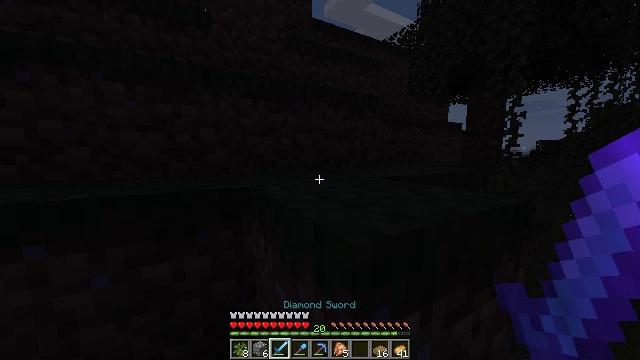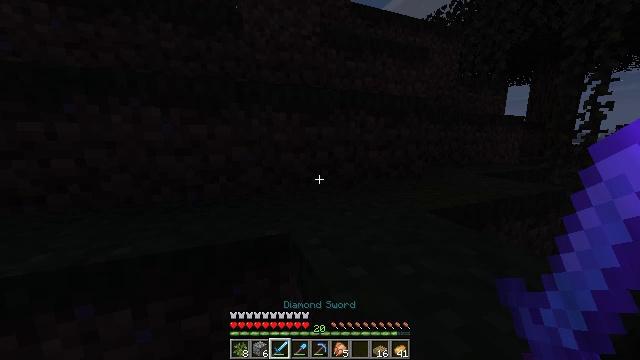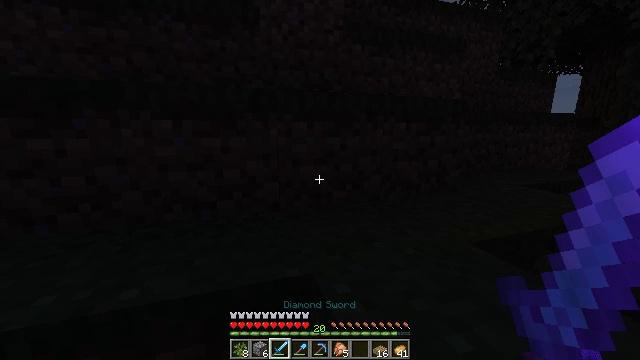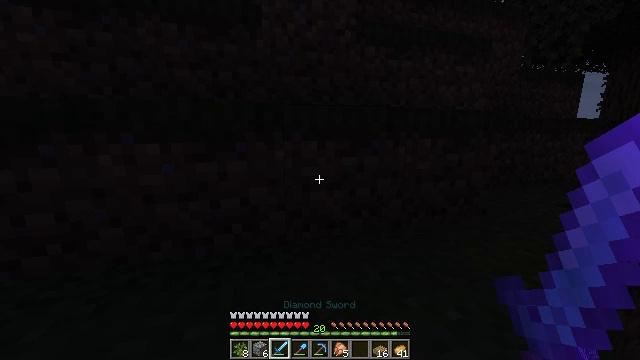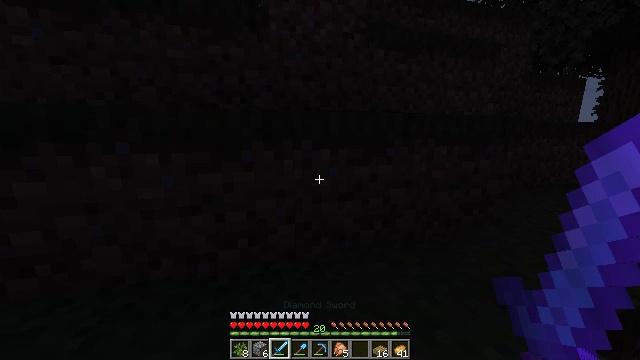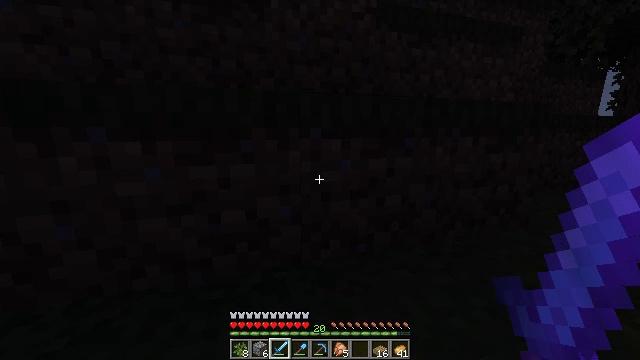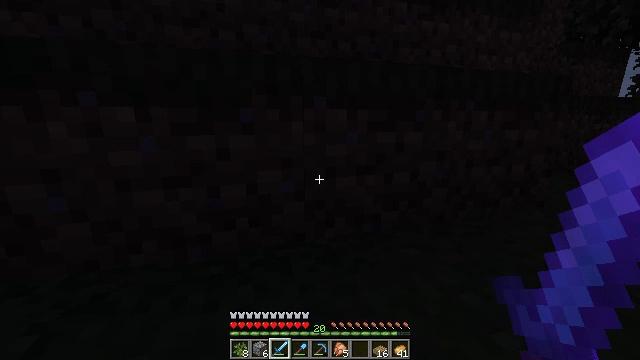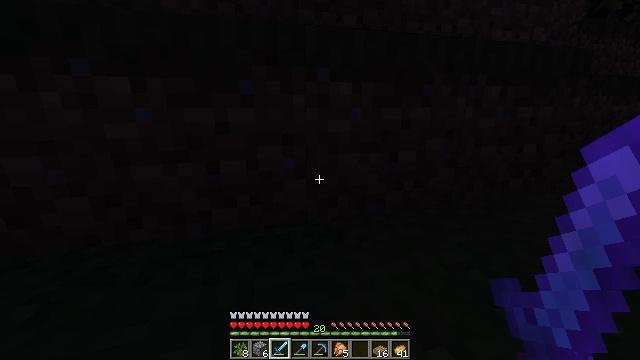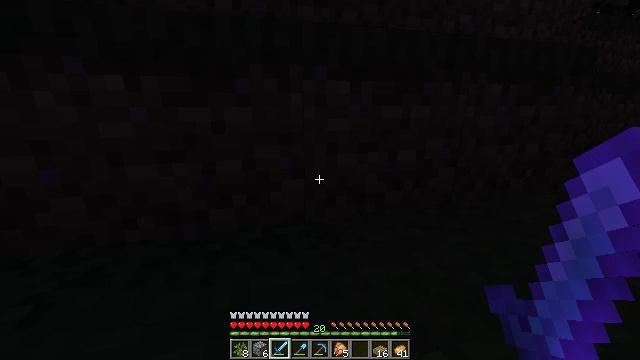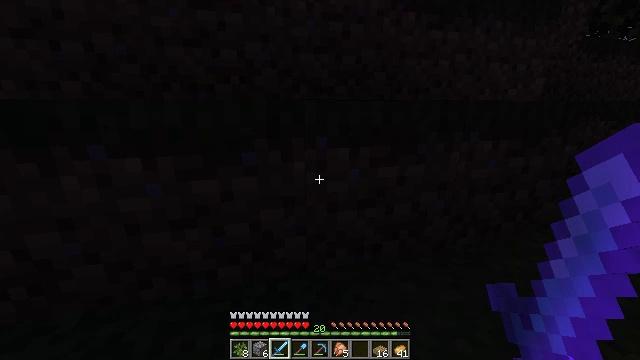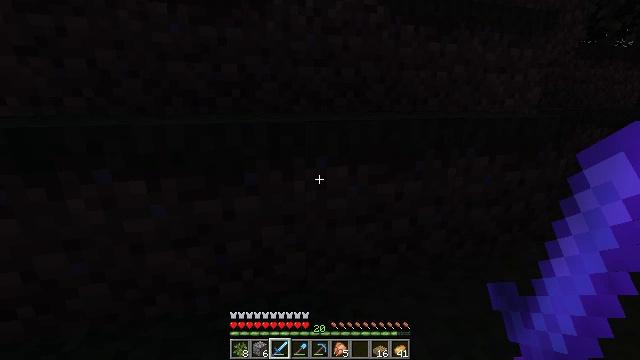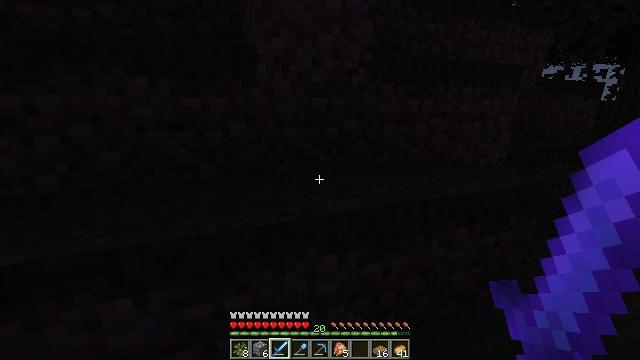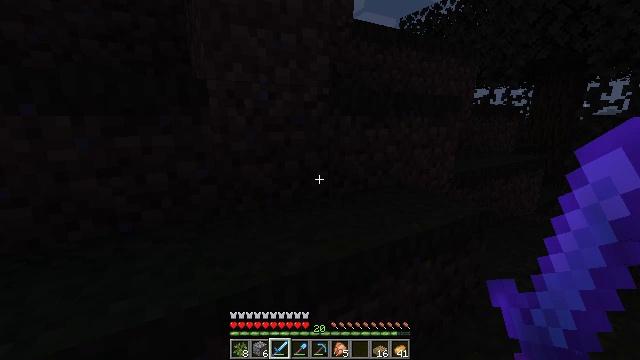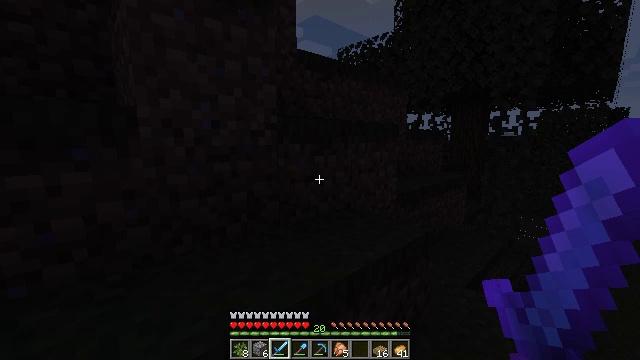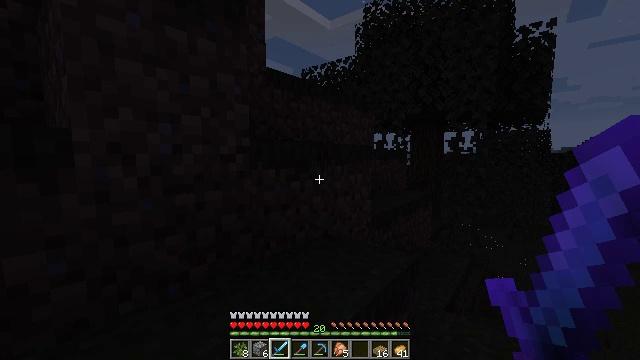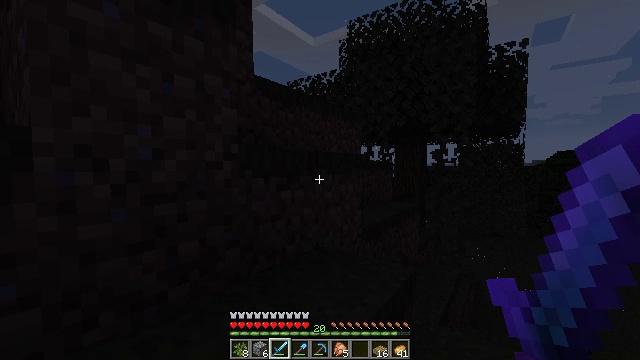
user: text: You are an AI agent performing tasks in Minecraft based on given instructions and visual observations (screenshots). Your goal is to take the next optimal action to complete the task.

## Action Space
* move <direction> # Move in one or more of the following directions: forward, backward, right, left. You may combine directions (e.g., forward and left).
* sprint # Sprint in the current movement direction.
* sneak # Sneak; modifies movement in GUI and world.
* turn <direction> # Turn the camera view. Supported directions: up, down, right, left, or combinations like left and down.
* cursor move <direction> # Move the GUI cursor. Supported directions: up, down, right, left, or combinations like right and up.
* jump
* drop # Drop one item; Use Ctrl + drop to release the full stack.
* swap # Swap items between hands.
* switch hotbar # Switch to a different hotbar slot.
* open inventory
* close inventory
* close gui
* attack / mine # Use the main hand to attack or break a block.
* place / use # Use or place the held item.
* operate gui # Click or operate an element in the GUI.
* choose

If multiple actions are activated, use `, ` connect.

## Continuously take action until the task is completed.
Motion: motion action
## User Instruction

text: Gather oak leaves by attacking.
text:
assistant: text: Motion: move forward, sprint, turn left and down, jump
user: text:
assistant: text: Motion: move forward, sprint, turn left and down, jump
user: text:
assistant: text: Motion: move forward, jump
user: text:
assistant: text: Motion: move forward, jump
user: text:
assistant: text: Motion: move forward, jump
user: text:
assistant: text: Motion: move forward, turn down, jump
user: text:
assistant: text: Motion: move forward, sprint, turn down, jump
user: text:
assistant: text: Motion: move forward, sprint, jump
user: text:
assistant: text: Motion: move forward, sprint, jump
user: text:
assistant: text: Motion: move forward, sprint, jump
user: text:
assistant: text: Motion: move forward, turn right, jump
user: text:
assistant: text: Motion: move forward, turn right and up, jump
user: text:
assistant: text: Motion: move forward, turn right and up, jump
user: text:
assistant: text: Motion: move forward, turn right and up, jump
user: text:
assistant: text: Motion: move forward, turn right and up, jump
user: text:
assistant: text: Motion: move forward, jump
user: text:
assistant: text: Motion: move forward, sprint, jump
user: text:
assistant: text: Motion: move forward, sprint, jump
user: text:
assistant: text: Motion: move forward, sprint, jump
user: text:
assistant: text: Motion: move forward, sprint, jump
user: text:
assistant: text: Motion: move forward, jump
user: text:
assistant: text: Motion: move forward, jump
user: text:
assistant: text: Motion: move forward, jump
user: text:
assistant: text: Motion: move forward, turn left and down, jump
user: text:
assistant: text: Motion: move forward, sprint, turn left and down, jump
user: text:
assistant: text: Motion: move forward, sprint, turn left and down, jump
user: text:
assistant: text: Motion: move forward, sprint, turn left, jump
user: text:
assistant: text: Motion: move forward, sprint, turn left and down, jump
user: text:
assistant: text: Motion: move forward, turn left and down, jump
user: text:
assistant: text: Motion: move forward, turn left, jump